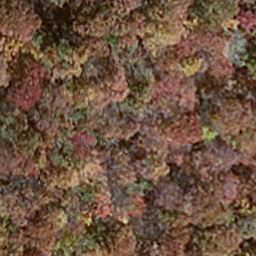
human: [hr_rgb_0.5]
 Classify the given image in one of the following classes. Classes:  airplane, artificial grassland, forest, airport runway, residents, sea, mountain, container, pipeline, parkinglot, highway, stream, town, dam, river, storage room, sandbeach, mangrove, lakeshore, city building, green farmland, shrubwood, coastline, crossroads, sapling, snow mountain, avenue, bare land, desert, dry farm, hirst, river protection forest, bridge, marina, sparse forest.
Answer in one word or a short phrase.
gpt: mangrove